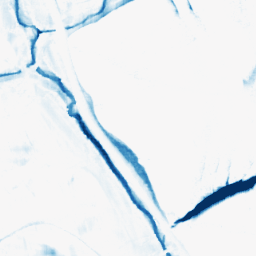
Category: morphological
Decomposition family: morphological_rect
Decomposition parameters: operation: closing
width: 10
height: 20
Upsampling method: sinc_blackman
Upsampling parameters: scale: 2
kernel_size: 4
Upsampling scale: 2